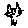
Label: cat